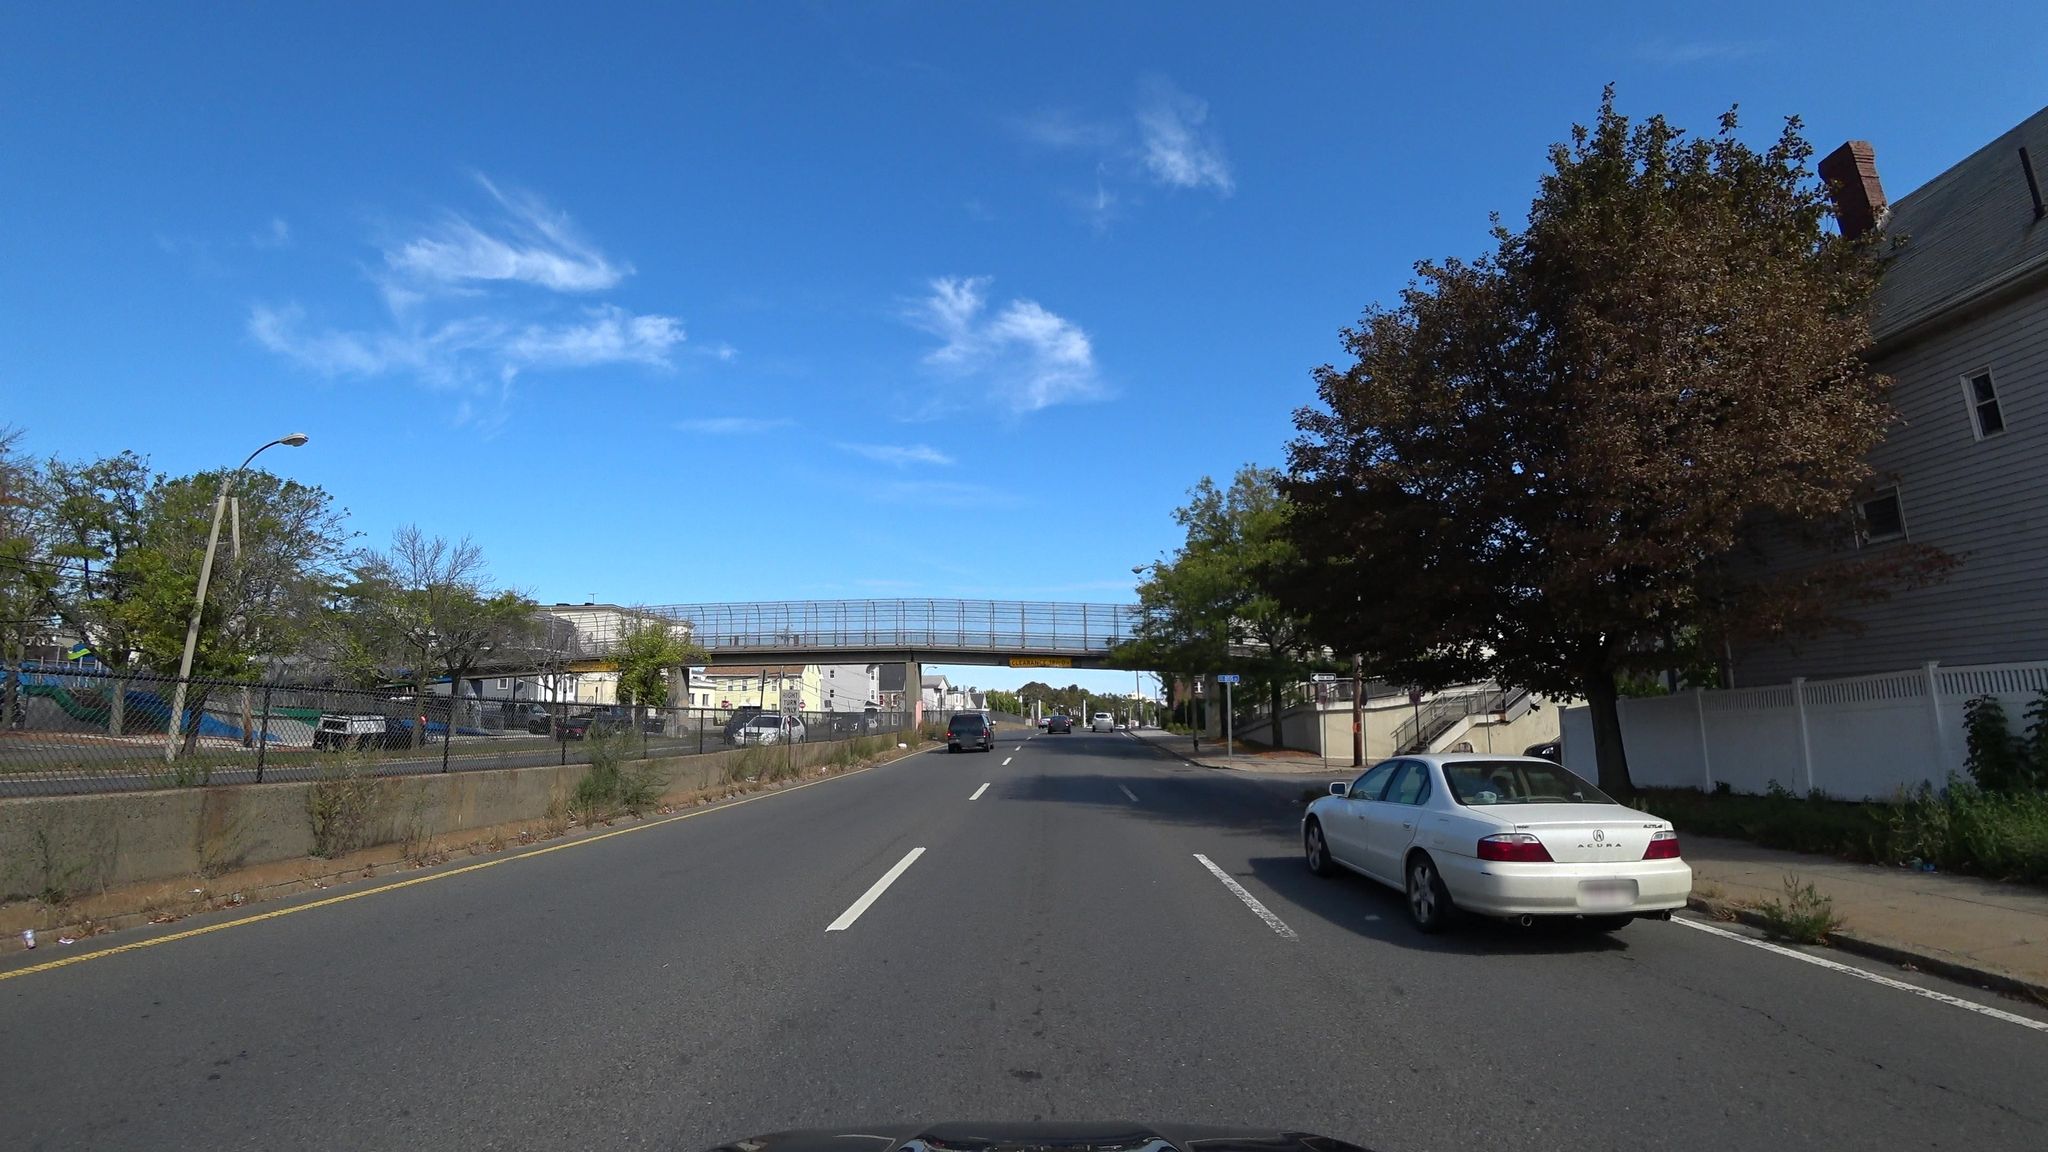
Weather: clear
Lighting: day
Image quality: good
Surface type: driving surface
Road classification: trunk
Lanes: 3
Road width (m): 45.7
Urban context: urban centre
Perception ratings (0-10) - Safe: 4.78, Lively: 2.65, Beautiful: 4.76, Boring: 2.28, Depressing: 3.13, Wealthy: 3.57